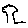
Label: tree